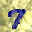
Label: 7